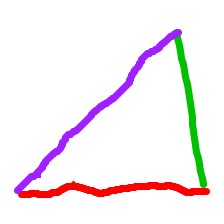
Shape: triangle